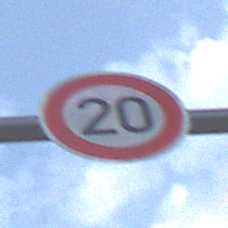
Verkehrszeichen: Geschwindigkeit20
Umgebung: Outdoor, Nature
Tageszeit: SunriseSunset
Wetter: PartlyCloudy
Licht: Natural
Jahreszeit: NotSpecified
Kontrast: LowContrast